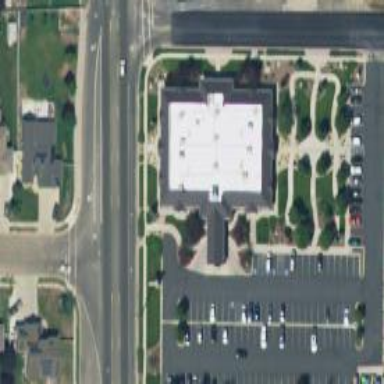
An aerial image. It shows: Clinic building offering healthcare services.